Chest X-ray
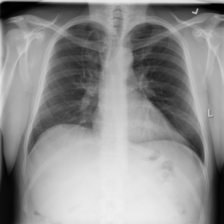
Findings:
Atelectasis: negative
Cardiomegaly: negative
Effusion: negative
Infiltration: negative
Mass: negative
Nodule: negative
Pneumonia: negative
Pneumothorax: negative
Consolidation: negative
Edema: negative
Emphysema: negative
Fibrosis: negative
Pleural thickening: negative
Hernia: negative